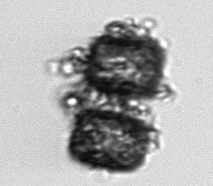
Label: Thalassiosira_TAG_external_detritus